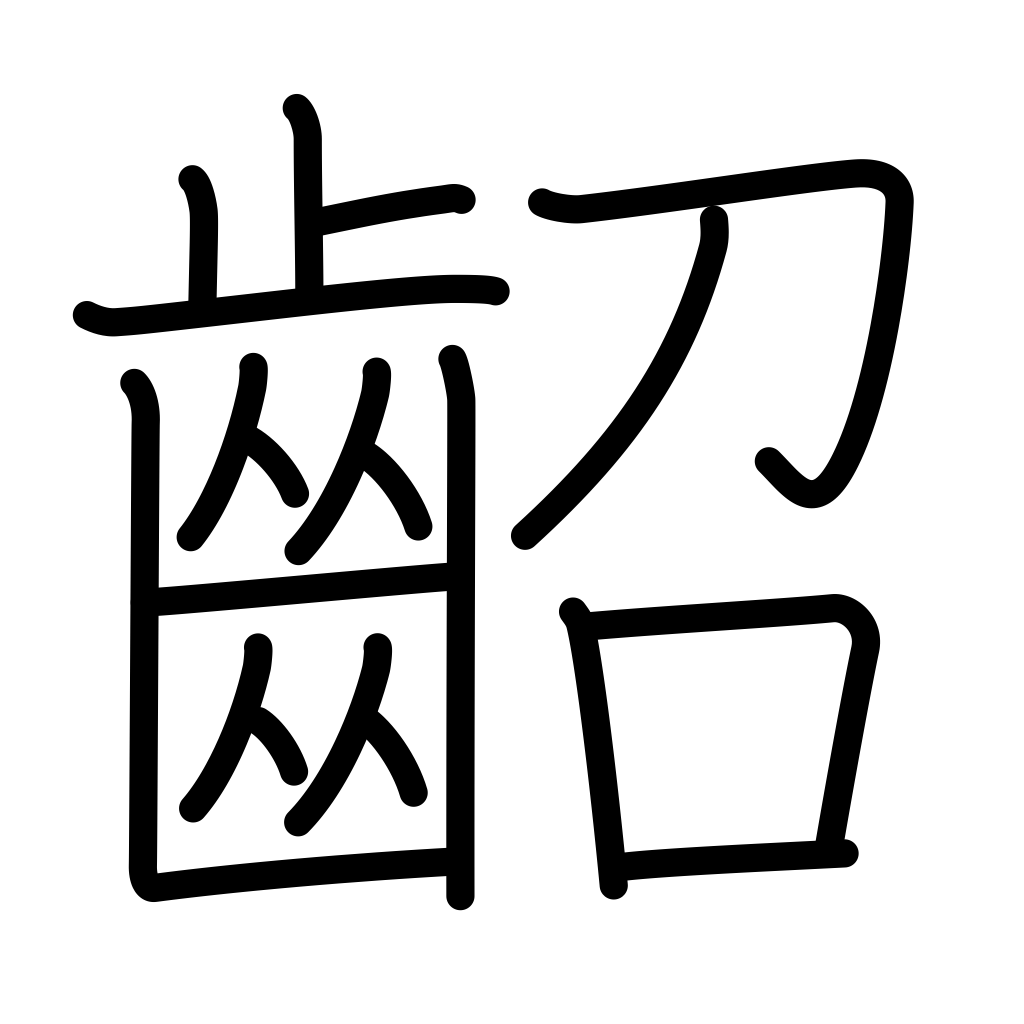
Meaning: baby teeth, young child